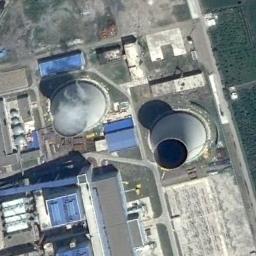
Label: thermal_power_station